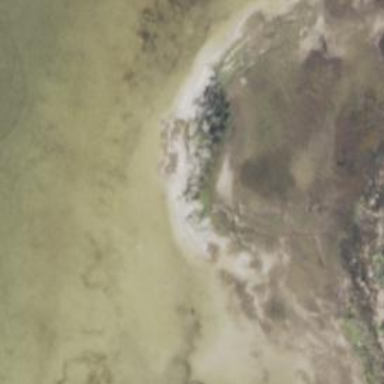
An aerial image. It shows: Tidal flat wetland.